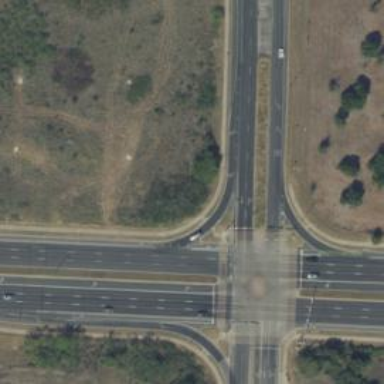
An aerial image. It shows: Tertiary link road.